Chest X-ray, AP view. Patient: 44 years old, sex F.
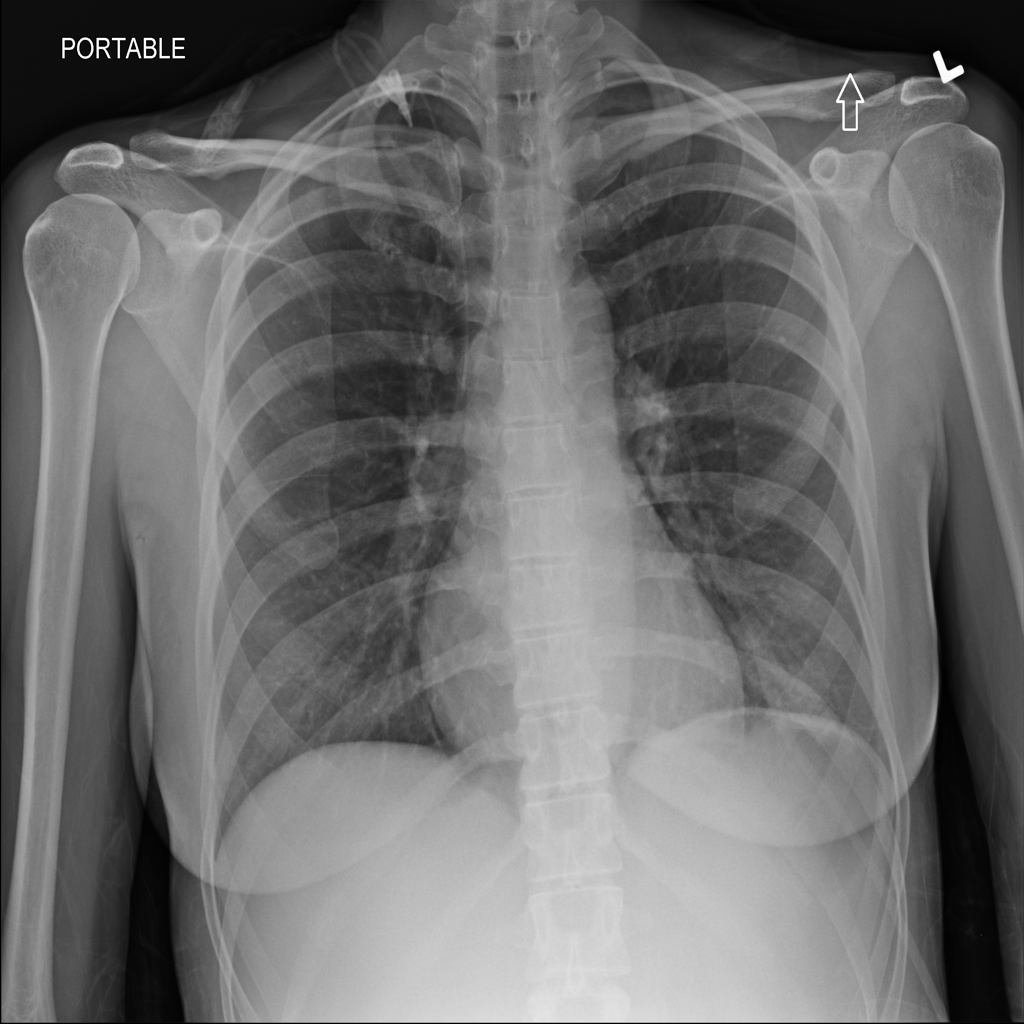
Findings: No Finding